Question: I'm trying to follow <URL> Boost tutorial and cannot figure out why the namespace and containers are not recognized. I've looked and looked to no avail. Any help would be greatly appreciated.

---
Here is the code:
'''
/**
* Boost Logger Test
*/
#include <boost/log/core/core.hpp>
namespace logging = boost::log;
namespace expr = boost::log::expressions;
namespace sinks = boost::log::sinks;
enum severity_level
{
normal,
notification,
warning,
error,
critical
};
void init()
{
boost::shared_ptr< logging::core > core = logging::core::get();
logging::add_file_log
(
keywords::file_name = "sample_%N.log",
keywords::rotation_size = 10 * 1024 * 1024,
keywords::time_based_rotation = sinks::file::rotation_at_time_point(0, 0, 0),
keywords::format = "[%TimeStamp%]: %Message%"
);
logging::core::get()->set_filter
(
logging::trivial::severity >= logging::trivial::info
);
}
int main(int argc, char* argv[]) {
init();
return 0;
}
'''
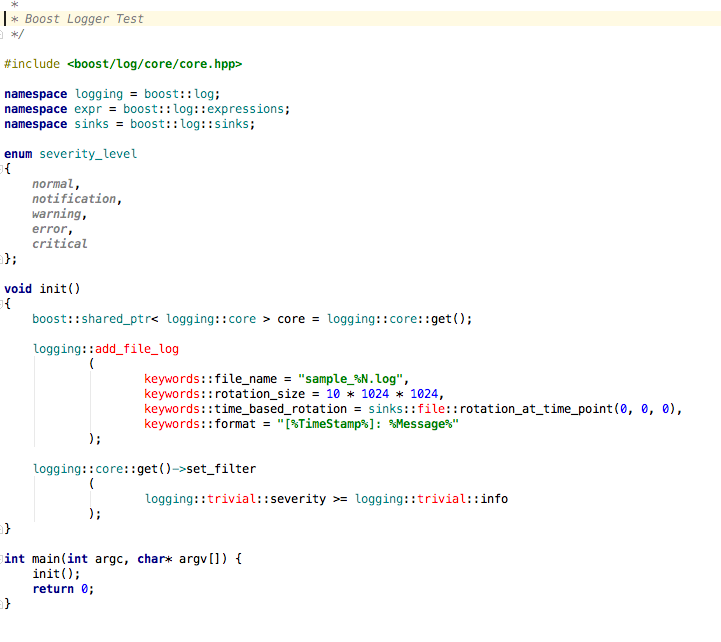
Answer: You must
'''
#include <boost/log/utility/setup/file.hpp>
#include <boost/log/trivial.hpp>
'''
and add
'''
namespace keywords = boost::log::keywords;
'''